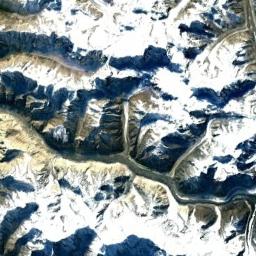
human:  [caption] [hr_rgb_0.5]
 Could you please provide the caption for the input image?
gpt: A lot of snow is on the snowberg .

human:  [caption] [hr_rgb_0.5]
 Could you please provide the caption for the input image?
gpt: The snowberg is covered with glaciers but some ridges are not covered by glaciers .

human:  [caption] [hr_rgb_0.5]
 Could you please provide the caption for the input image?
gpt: The snow berg is consist of bare land and white snow .

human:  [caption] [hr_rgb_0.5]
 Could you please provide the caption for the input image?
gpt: A snow-covered mountain covered in large areas .

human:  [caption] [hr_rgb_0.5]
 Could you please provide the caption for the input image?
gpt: There are much snow and some bare land on the snowberg .